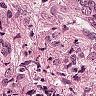
Metastatic tissue present: yes